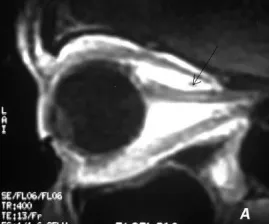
Contrast enhanced MRI showing left.
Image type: radiology (mri)